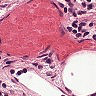
Metastatic tissue present: no